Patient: sex F, age 41
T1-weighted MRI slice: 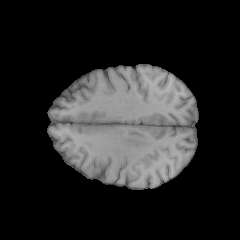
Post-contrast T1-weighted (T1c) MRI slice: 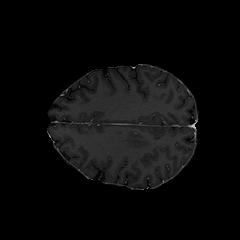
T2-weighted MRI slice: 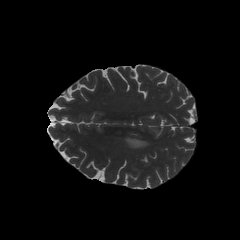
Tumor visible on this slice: yes
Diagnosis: Glioblastoma, IDH-wildtype
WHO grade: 4